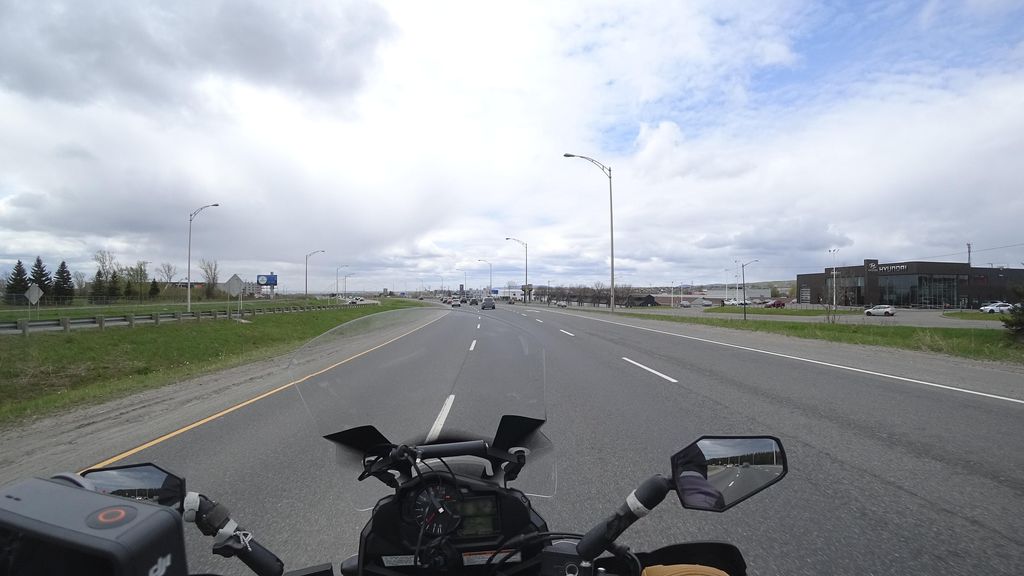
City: quebec_city